Question: The following is within a container that is 960px wide.
I want to have two divs (title, text) on the left of the page, with an image on the right that has a variable width. I want the contents of the divs on the left to fill the remaining space the image isn't using without wrapping round it.

Any help you can give to do this is most appreciated.
Thanks,
Andy.
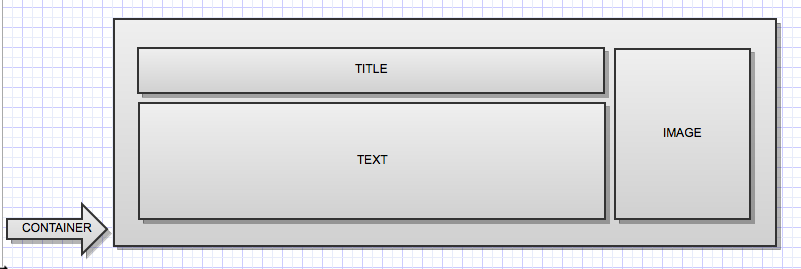
Answer: Put the image first in your HTML. Float it to the right.
"without wrapping round it." isn't clear. You mean to scale the text so that it fits in the vertical space the image's height provides? Or you don't want to allow the text underneath the image to take up the whole window width (i.e. give the text a right padding the size of the image width)?